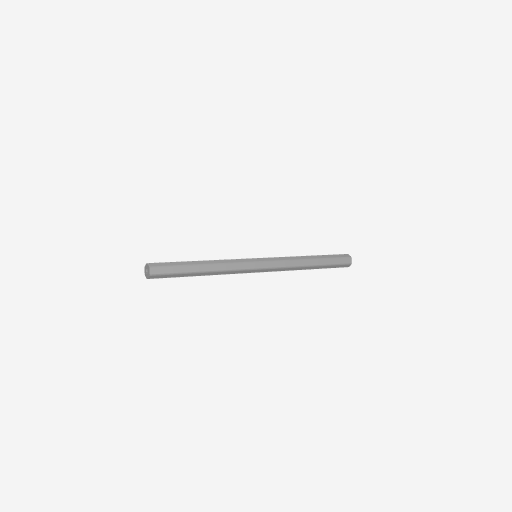
Part: Shaft12ROD192